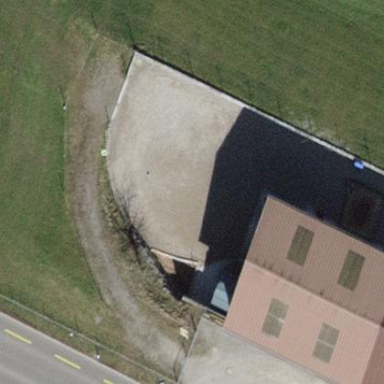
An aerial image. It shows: Farm auxiliary building with gabled roof.